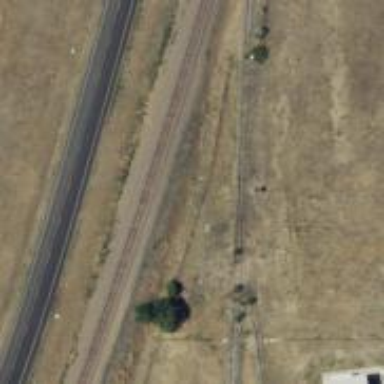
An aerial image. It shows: Disused railway.